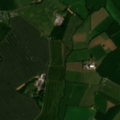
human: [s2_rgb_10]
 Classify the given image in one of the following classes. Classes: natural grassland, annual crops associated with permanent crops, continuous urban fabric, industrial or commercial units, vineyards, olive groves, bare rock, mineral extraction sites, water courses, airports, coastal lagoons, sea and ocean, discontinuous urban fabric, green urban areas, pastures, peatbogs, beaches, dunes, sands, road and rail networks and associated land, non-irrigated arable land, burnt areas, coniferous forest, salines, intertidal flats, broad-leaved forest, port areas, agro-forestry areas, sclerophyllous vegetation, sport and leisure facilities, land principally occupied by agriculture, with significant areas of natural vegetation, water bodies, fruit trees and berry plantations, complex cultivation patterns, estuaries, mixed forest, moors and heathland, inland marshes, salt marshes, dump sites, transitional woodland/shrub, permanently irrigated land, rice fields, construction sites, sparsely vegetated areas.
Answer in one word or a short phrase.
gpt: non-irrigated arable land, pastures, coniferous forest